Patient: sex M, age 35
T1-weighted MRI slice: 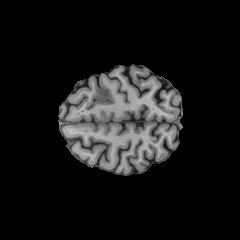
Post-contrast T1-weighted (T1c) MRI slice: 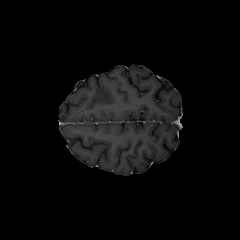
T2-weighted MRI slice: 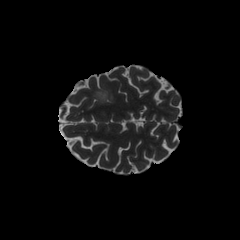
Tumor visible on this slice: yes
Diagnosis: Astrocytoma, IDH-mutant
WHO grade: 3